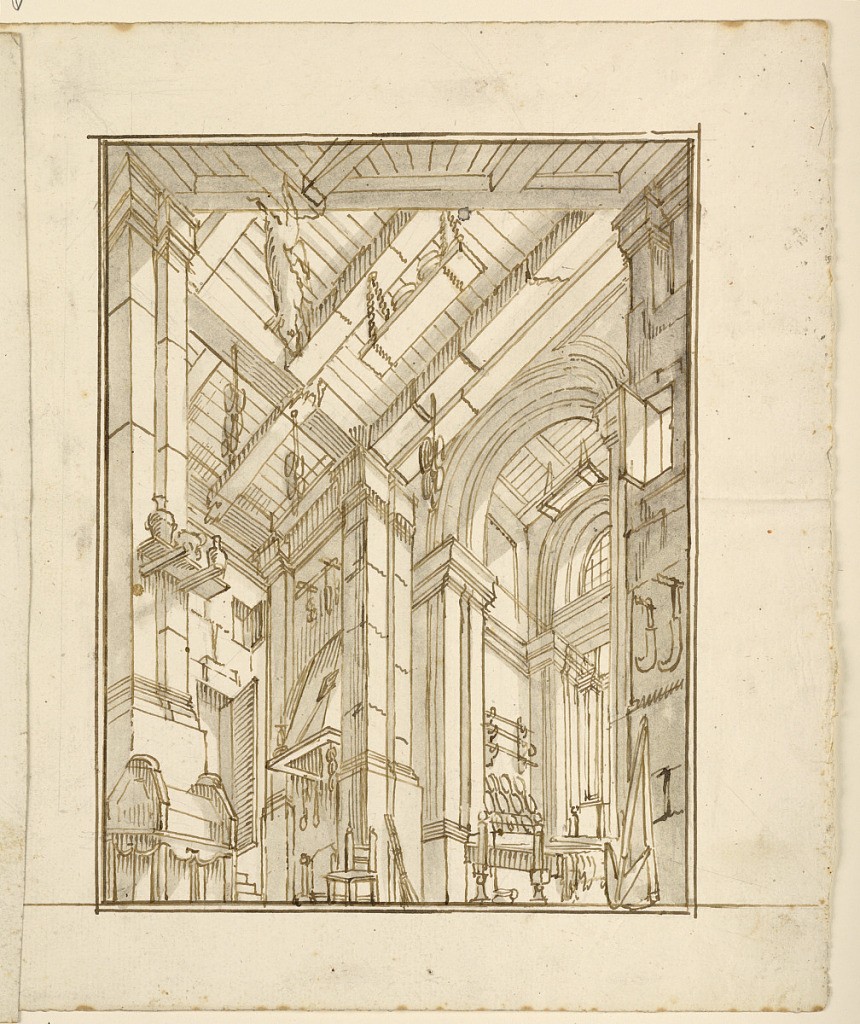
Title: Stage Design: Kitchen Interior
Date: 1700–1750
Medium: Pen and bistre, brush and sepia wash on paper
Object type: Drawing
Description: Vertical rectangle showing the interior of a kitchen. An animal hangs from the ceiling. In the background, a broom is propped up against a cooking range.